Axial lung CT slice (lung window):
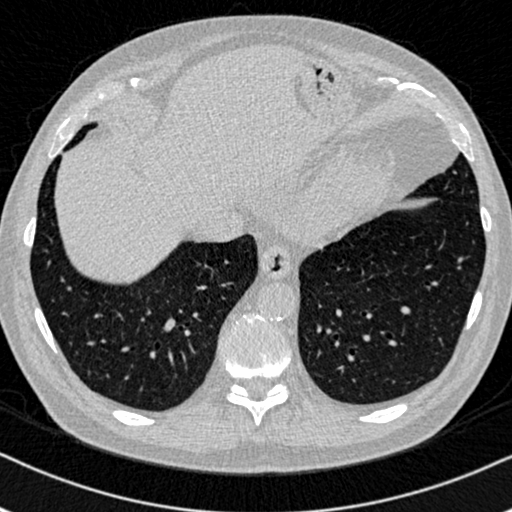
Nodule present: no